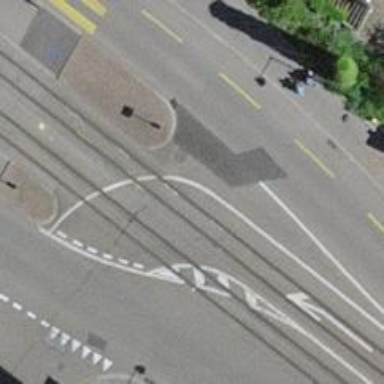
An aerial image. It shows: Tram level crossing on the railway.